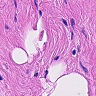
Metastatic tissue present: no